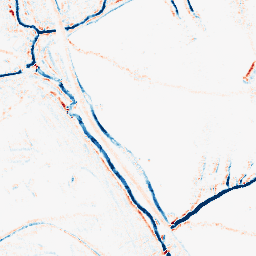
Category: morphological
Decomposition family: morphological_rect
Decomposition parameters: operation: average
width: 5
height: 5
Upsampling method: quadratic
Upsampling parameters: scale: 4
Upsampling scale: 4